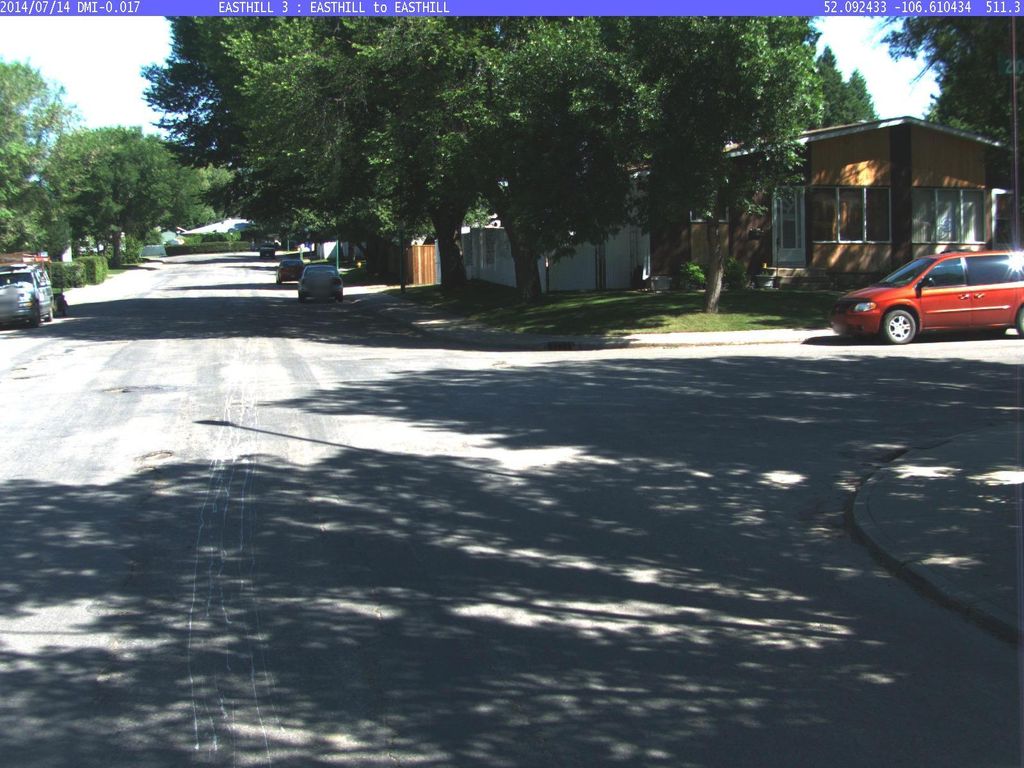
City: saskatoon